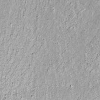
Atmospheric dust classification: not_dusty